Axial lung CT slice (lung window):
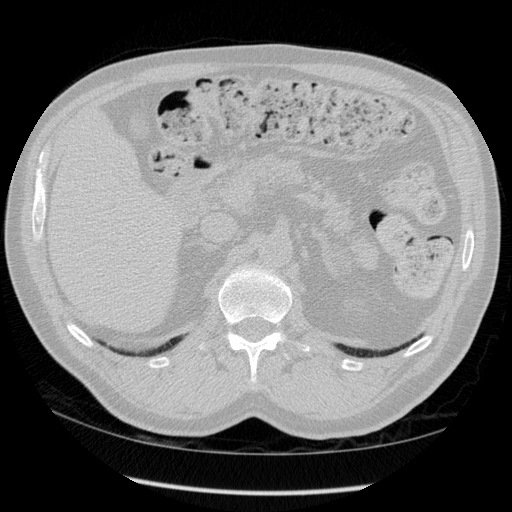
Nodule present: no